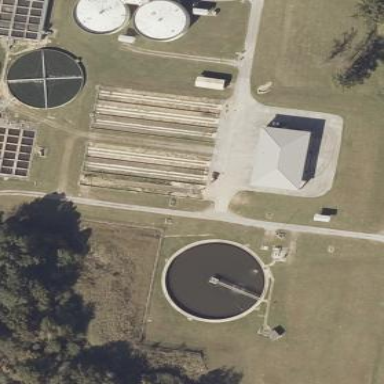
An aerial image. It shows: Wastewater plant.